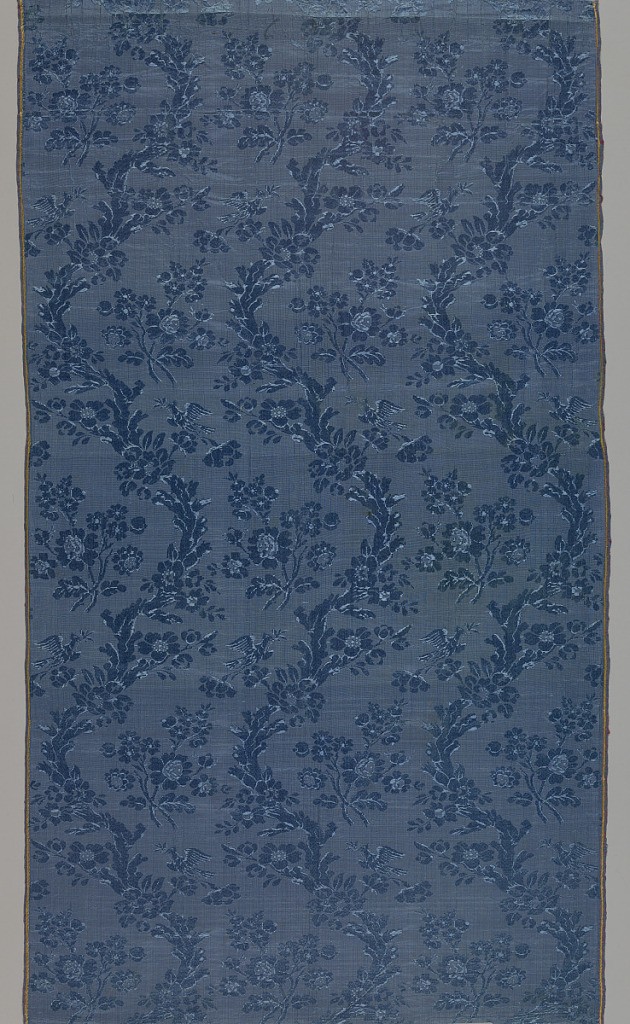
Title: Textile
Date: late 18th century
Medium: silk Technique: plain weave with supplementary warp and weft
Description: Continuous blue-on-blue pattern of three naturalistic curving floral vines with a bird perched on a flower placed side by side. Branches of flowers nestled on each curve of the vines.